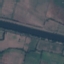
Land use / land cover class: River